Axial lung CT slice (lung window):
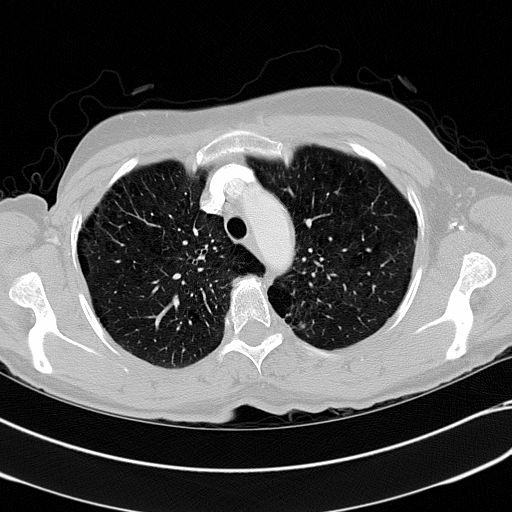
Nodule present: no